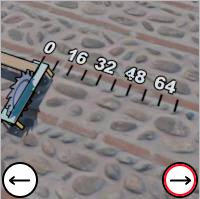
Task: length
Answer: 0
First scale value: 16.0